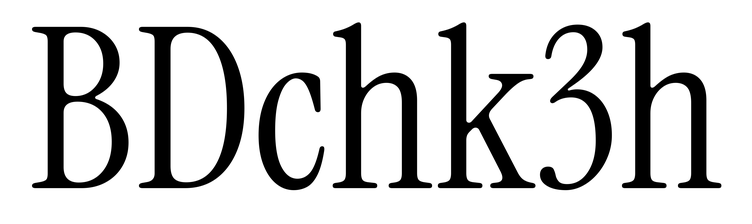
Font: InstrumentSerif-Regular